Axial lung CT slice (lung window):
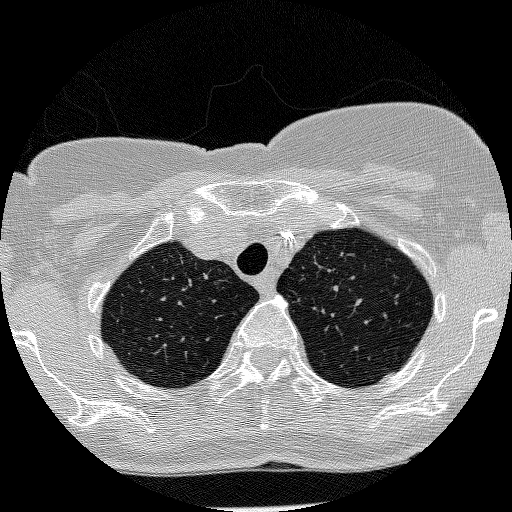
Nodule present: no